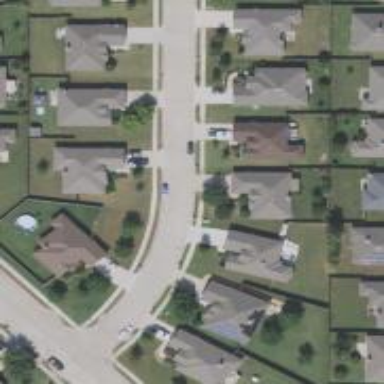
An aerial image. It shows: Residential road.